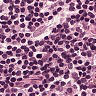
Metastatic tissue present: no